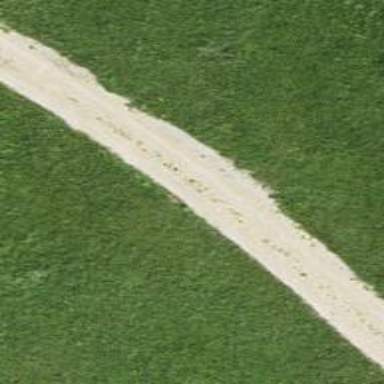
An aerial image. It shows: Gravel track of grade3 type.